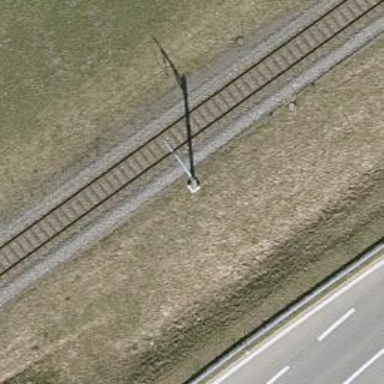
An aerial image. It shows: Catenary mast for power lines.